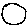
Label: circle